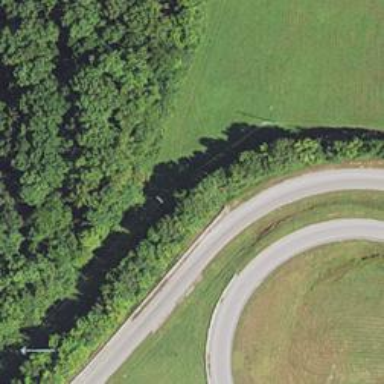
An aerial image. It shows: Trunk link highway.